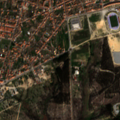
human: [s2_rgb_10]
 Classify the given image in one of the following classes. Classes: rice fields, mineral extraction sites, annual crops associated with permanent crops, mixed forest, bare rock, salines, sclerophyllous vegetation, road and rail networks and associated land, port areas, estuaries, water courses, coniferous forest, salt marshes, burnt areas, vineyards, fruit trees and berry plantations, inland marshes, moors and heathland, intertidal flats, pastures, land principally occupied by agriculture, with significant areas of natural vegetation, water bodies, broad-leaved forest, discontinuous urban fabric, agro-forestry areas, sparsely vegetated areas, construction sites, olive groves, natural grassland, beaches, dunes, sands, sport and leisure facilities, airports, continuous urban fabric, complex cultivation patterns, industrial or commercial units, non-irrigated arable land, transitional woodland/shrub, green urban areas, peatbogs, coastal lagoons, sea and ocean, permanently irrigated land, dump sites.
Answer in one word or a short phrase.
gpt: discontinuous urban fabric, agro-forestry areas, broad-leaved forest